Question: I have a problem with typeahead plugin of twitter bootstrap.
Here are my jquery and bootstrap references in the _Layout.cshtml :
'''
<html lang="en">
<head>
<meta charset="utf-8" />
<title>@ViewBag.Title - My ASP.NET MVC Application</title>
<link href="~/favicon.ico" rel="shortcut icon" type="image/x-icon" />
@Styles.Render("~/Content/css")
<link href="@Url.Content("~/Content/themes/base/Bootstrap/bootstrap.css")" rel="stylesheet" type="text/css" />
@Scripts.Render("~/bundles/modernizr")
@Scripts.Render("~/bundles/jquery")
<script src = "@Url.Content("~/Scripts/jquery-ui-1.8.20.min.js")" type="text/javascript"></script>
<script src= "@Url.Content("~/Scripts/Bootstrap/bootstrap.min.js")" type="text/javascript"></script>
<link href="@Url.Content("~/Content/themes/base/jquery-ui.css")" rel="stylesheet" type="text/css" />
<script src ="@Url.Content("~/Scripts/Bootstrap/bootstrap-typeahead.js")" type="text/javascript" />
........
'''
And Here is My javascript function wich uses the plugin :
'''
<script type="text/javascript">
$("#searchAeroRetour").typeahead({
source: function (query, process) {
var countries = [];
map = {};
// This is going to make an HTTP post request to the controller
return $.post('/AutoComplete/AeroportLookUp', { query: query }, function (data) {
// Loop through and push to the array
$.each(data, function (i, country) {
map[country.Nom] = country;
countries.push(country.Nom);
});
// Process the details
process(countries);
});
},
updater: function (item) {
var selectedShortCode = map[item].Nom;
// Set the text to our selected id
$("#details").text("Selected : " + selectedShortCode);
return item;
}
});
</script>
'''
Here is the input :
'''
.....<td>
<input type="text" id="searchAeroRetour" name ="searchAeroRetour" data-provide="typeahead" placeholder="Aeroport" autocomplete="off" />
</td>.....
'''
And here is my Controller called by the javascript function :
'''
public ActionResult AeroportLookUp()
{
var aeroports = _aeroRepo.GetAll();
var compAvs = new List<Aeroport>();
foreach (var aero in aeroports)
{
compAvs.Add(new Aeroport() { Nom = aero.Nom, Id = aero.Id });
}
return Json(compAvs, JsonRequestBehavior.AllowGet);
}
'''
-I have put a Break Point on the method to see if it's called or not and it was not called at all when I type in the textbox. The strange thing is that the same code worked for many inputs in this same page yesterday and today nothing works. Thank you.
screen shot of Console

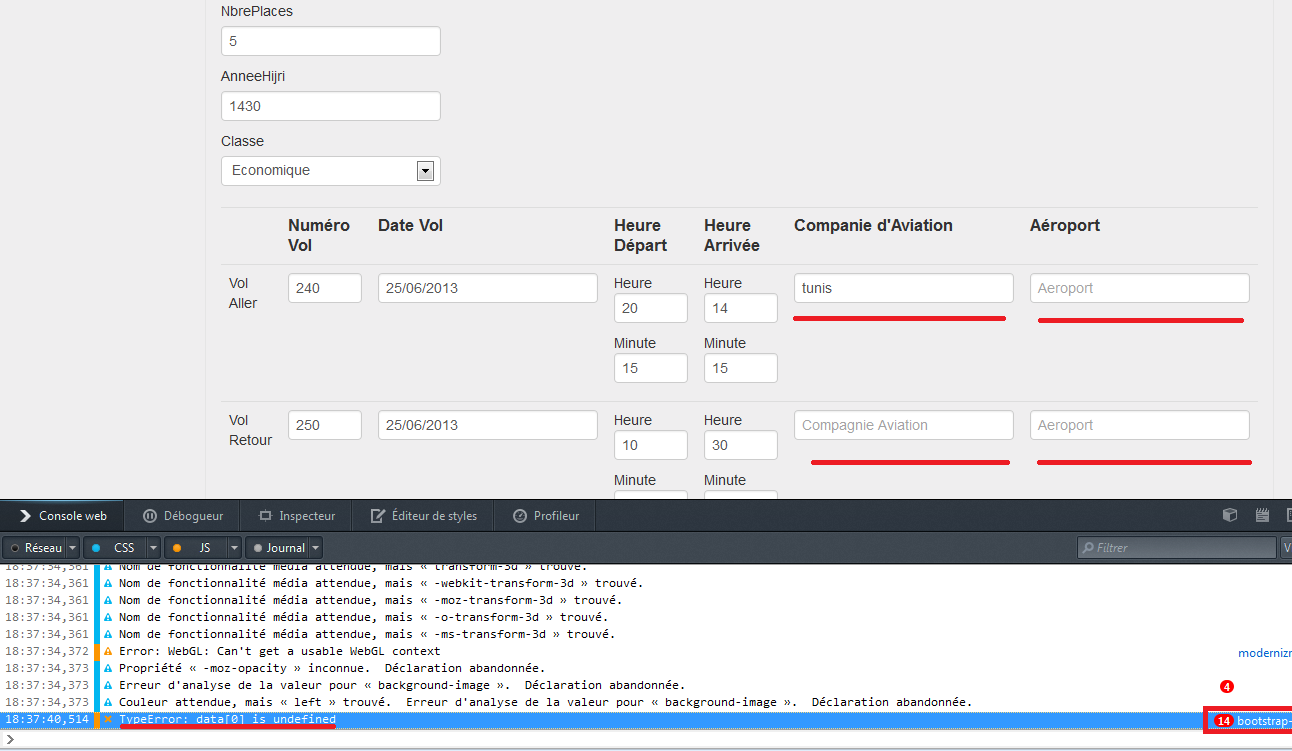
Answer: Okay, I think I found the problem :) First of all I am referencing two times the typeahead.js file, once in the bootstrap.min.js that includes himself the typeahead plugin and once with an explicit file that I downloaded. The second problem is the post of the javascript function. I am working with areas, so the best way to call an action is not to hard code the URL using the @Url.Content("~ ....").